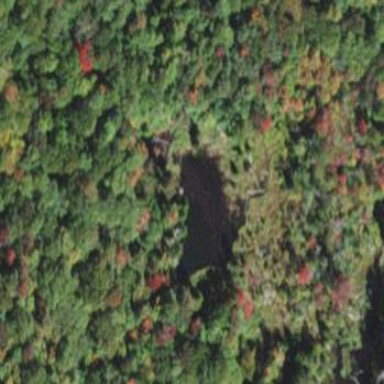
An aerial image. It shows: Serene pond surrounded by nature.